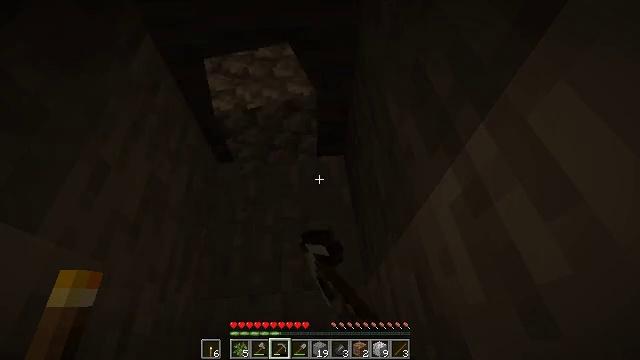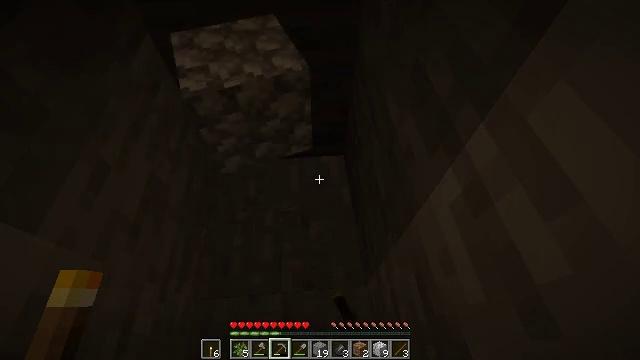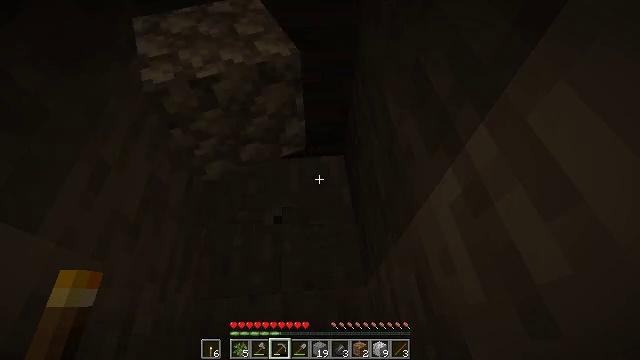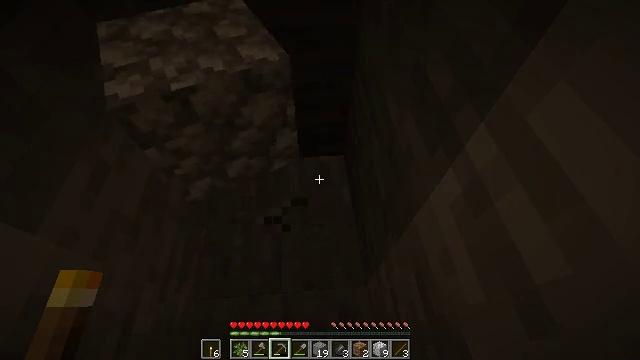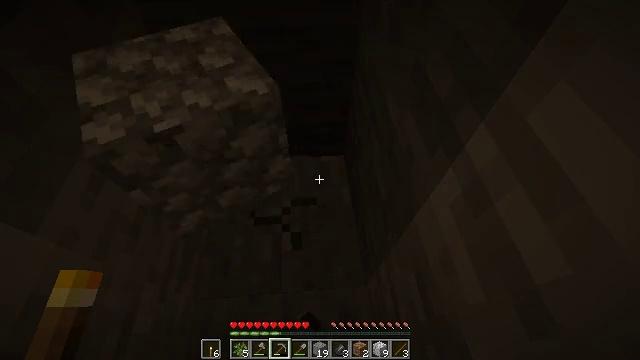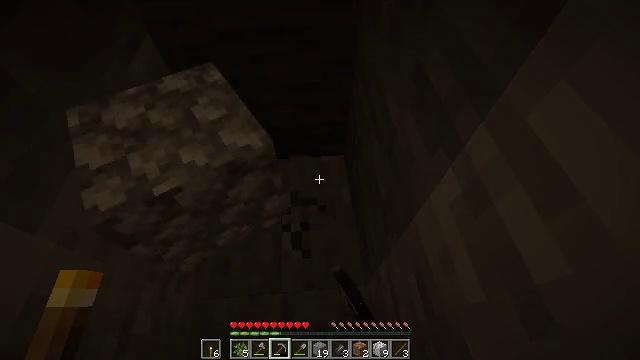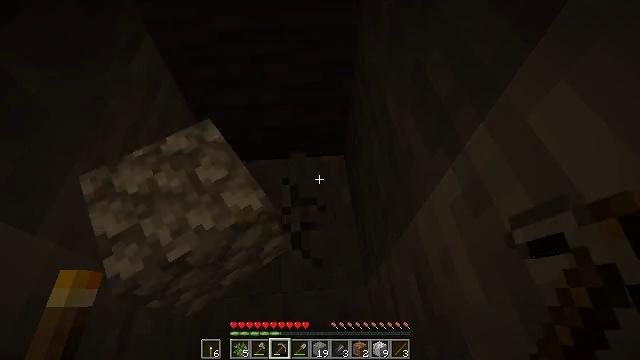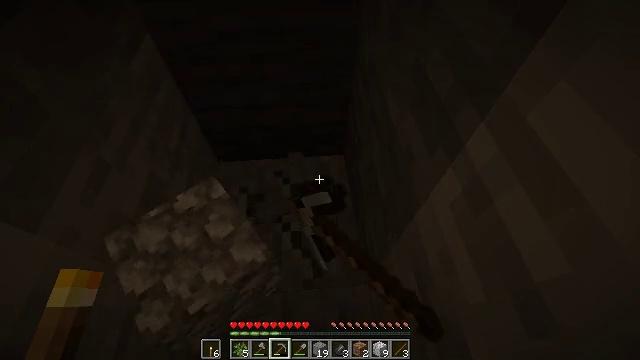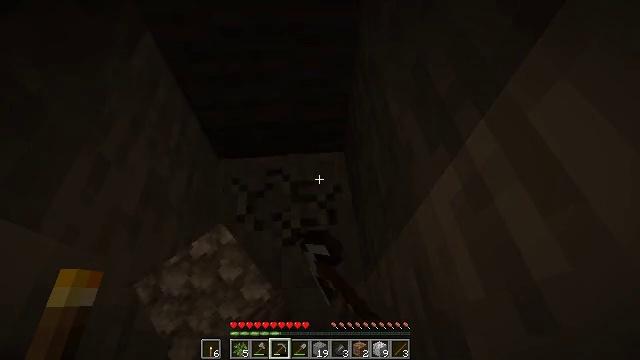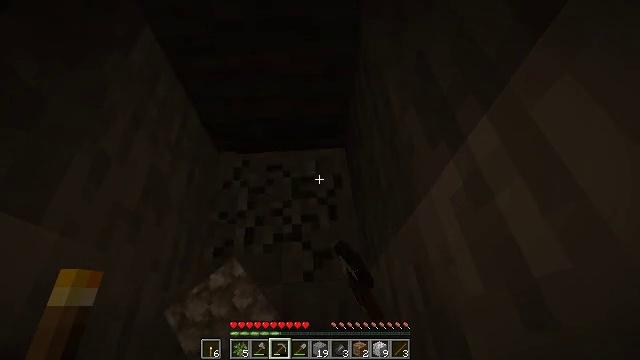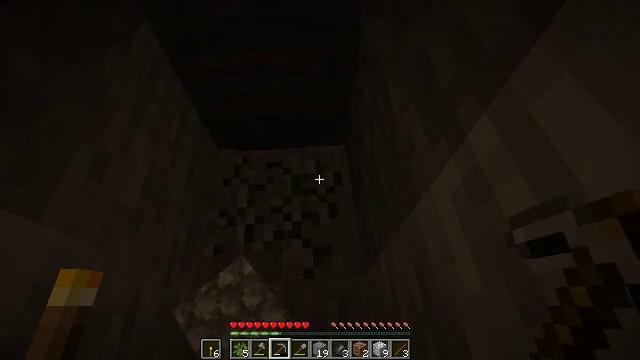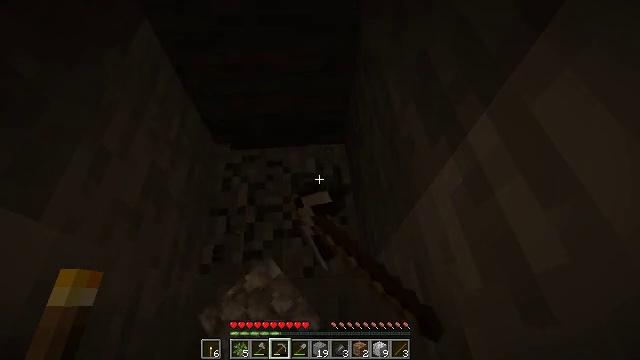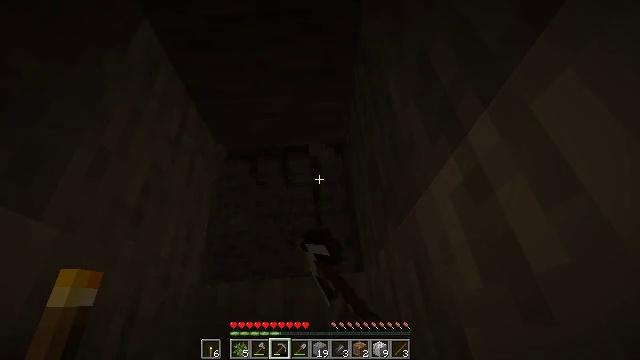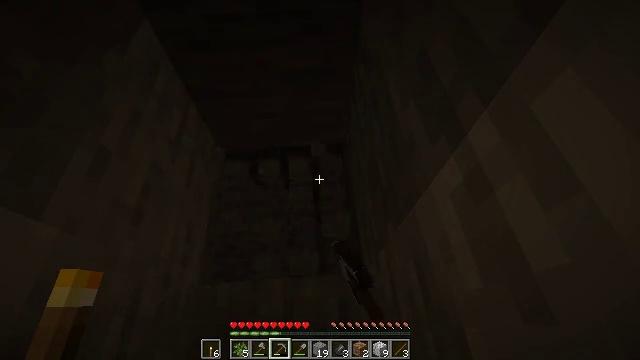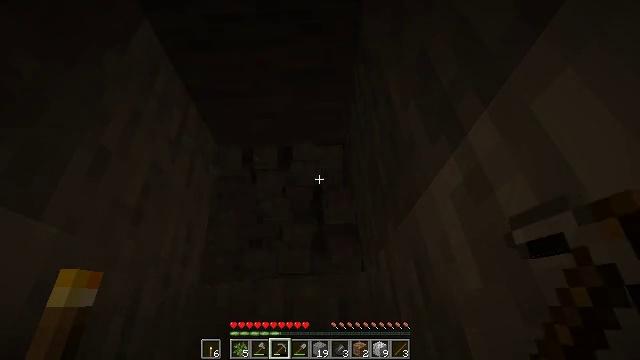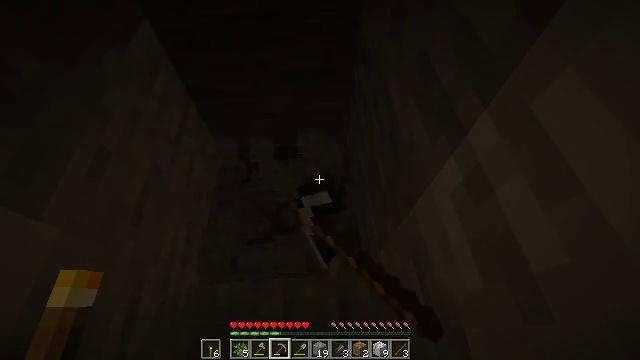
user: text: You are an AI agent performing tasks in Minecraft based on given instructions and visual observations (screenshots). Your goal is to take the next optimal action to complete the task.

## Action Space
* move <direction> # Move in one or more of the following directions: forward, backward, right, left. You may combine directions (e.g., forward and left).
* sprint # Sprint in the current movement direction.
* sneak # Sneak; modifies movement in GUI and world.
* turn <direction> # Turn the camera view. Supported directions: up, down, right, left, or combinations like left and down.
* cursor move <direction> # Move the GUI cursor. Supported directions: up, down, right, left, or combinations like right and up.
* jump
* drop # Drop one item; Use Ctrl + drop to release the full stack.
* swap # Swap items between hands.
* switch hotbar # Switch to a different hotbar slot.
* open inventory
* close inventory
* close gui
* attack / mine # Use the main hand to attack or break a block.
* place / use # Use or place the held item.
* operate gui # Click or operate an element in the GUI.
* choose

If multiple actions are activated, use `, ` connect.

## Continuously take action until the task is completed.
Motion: motion action
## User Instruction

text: Mine stone underground.
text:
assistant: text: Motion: attack / mine
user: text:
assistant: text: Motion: attack / mine
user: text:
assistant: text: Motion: attack / mine
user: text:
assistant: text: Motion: attack / mine
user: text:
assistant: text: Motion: attack / mine
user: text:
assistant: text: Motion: attack / mine
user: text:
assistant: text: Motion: attack / mine
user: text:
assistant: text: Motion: attack / mine
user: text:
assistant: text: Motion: attack / mine
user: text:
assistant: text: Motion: attack / mine
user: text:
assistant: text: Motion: attack / mine
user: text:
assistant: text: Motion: attack / mine
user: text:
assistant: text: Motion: attack / mine
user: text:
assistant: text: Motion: attack / mine
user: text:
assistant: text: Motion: attack / mine
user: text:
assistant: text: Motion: attack / mine
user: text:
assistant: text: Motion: attack / mine
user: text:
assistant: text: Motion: turn left and up, attack / mine
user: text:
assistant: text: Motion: turn left and up, attack / mine
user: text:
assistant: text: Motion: move forward, turn left and up, attack / mine
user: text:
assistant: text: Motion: move forward, turn up, attack / mine
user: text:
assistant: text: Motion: move forward, attack / mine
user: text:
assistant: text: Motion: move forward, attack / mine
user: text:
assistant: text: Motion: move forward, attack / mine
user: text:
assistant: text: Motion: move forward, attack / mine
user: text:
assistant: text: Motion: attack / mine
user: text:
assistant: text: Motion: attack / mine
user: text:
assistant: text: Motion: attack / mine
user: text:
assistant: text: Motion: attack / mine
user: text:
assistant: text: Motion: attack / mine